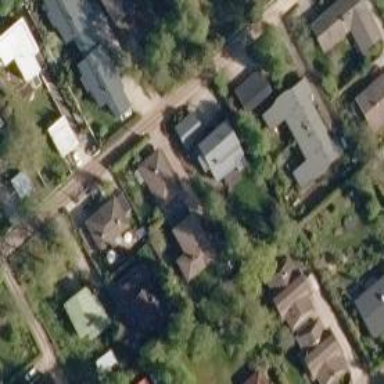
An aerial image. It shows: Living street.